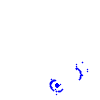
Particle: kaon